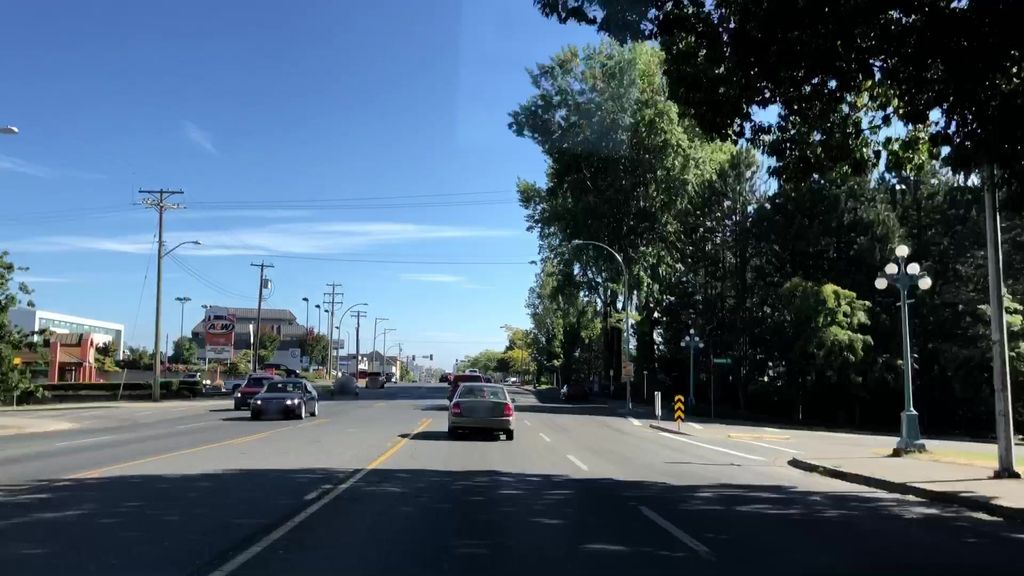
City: victoria